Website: crate-barrel
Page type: gifting
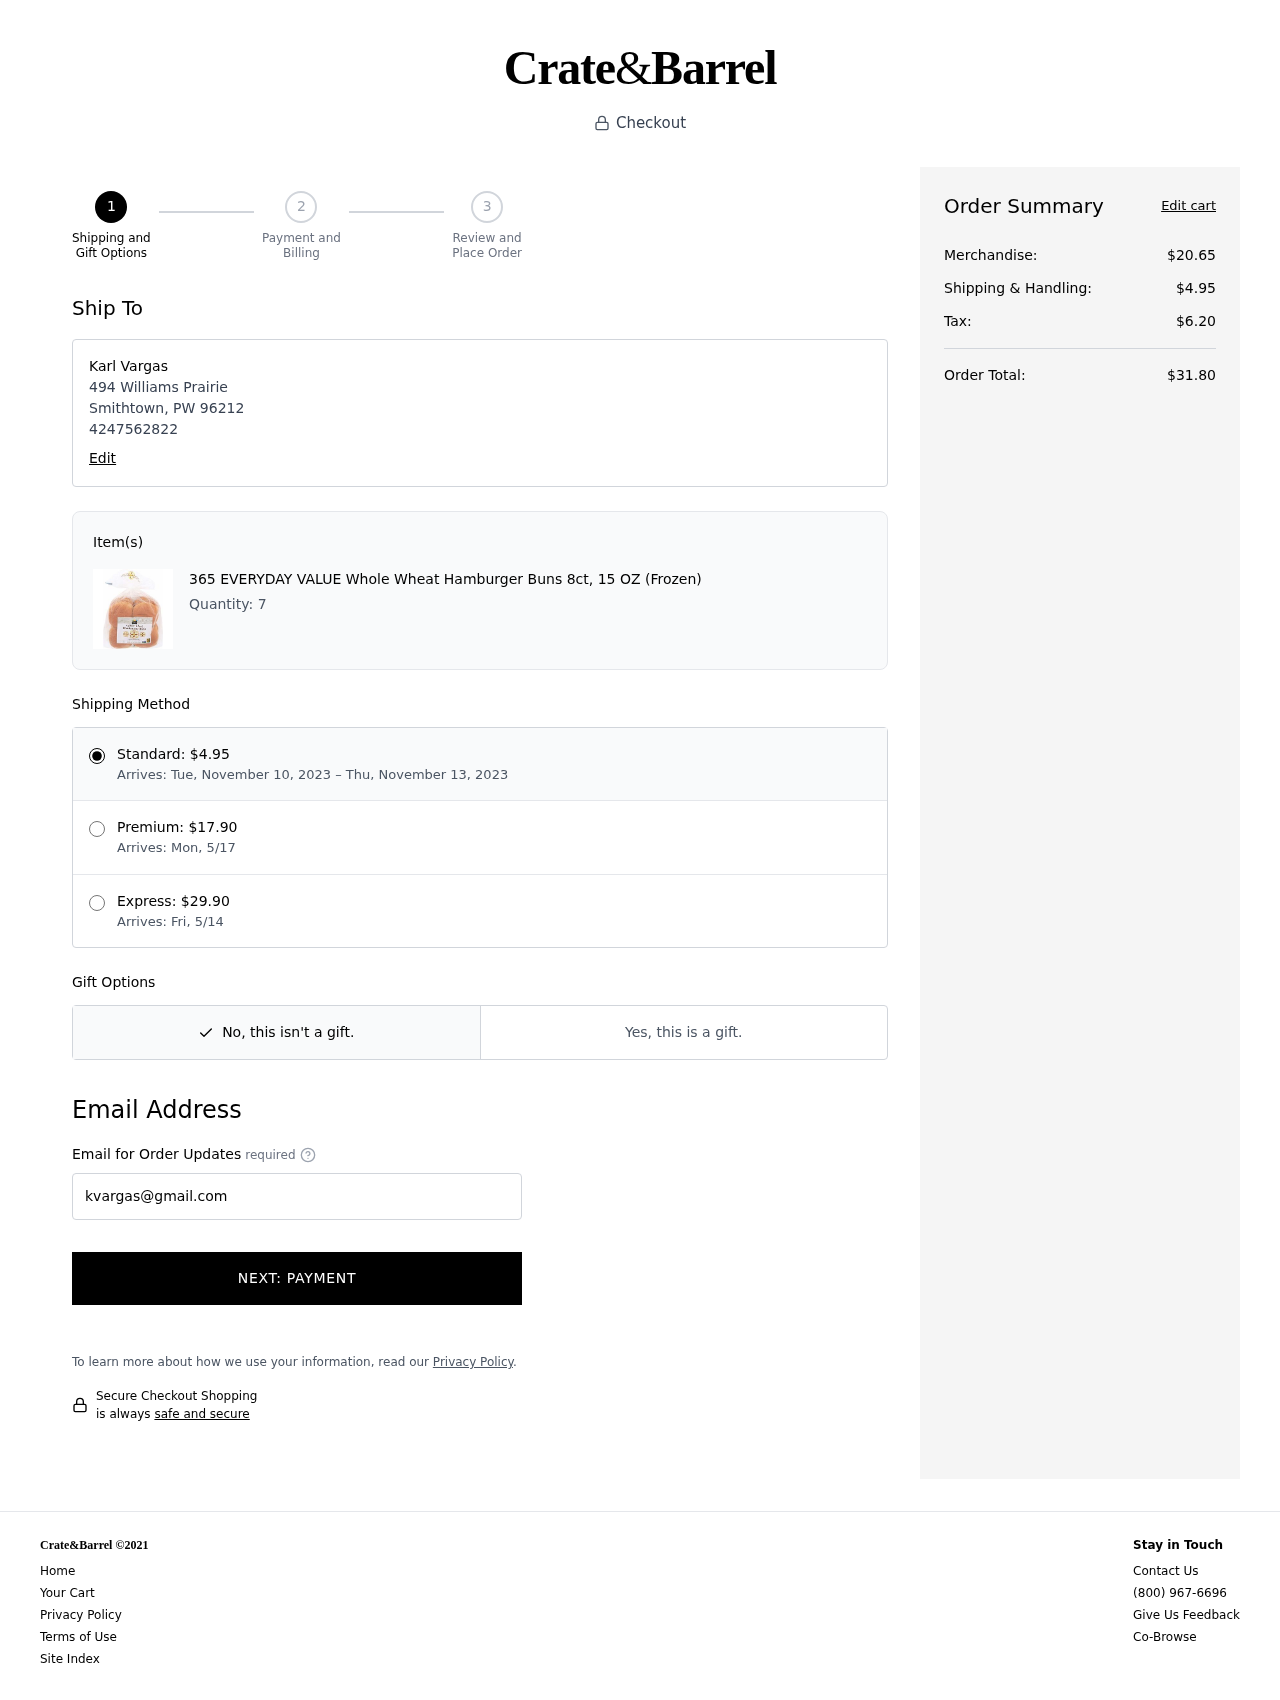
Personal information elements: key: PII_CITY
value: Smithtown
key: PII_FULLNAME
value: Karl Vargas
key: PII_PHONE
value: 4247562822
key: PII_POSTCODE
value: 96212
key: PII_STATE_ABBR
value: PW
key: PII_STREET
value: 494 Williams Prairie
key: PII_EMAIL
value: kvargas@gmail.com
Product elements: key: PRODUCT1_NAME
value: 365 EVERYDAY VALUE Whole Wheat Hamburger Buns 8ct, 15 OZ  (Frozen)
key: PRODUCT1_QUANTITY
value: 7
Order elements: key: ORDER_SHIPPING_DATE
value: November 10, 2023
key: ORDER_DELIVERY_DATE
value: November 13, 2023
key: ORDER_SUBTOTAL
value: $20.65
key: ORDER_SHIPPING_COST
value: $4.95
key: ORDER_TAX
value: $6.20
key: ORDER_TOTAL
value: $31.80